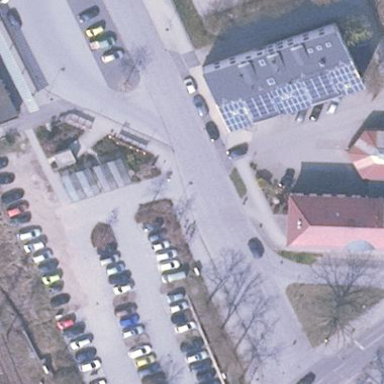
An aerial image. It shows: Park and ride parking facility with surface parking.